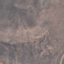
Land use / land cover: HerbaceousVegetation